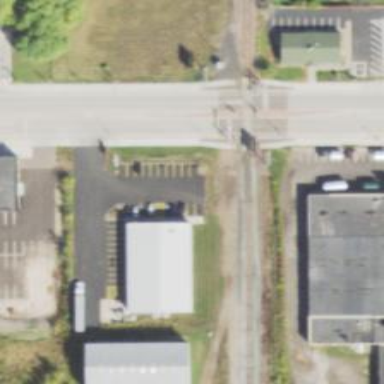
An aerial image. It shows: Railway crossing.